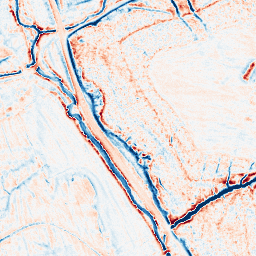
Category: edge_preserving
Decomposition family: anisotropic_diffusion
Decomposition parameters: iterations: 20
kappa: 10
gamma: 0.15
Upsampling method: quadratic
Upsampling parameters: scale: 8
Upsampling scale: 8